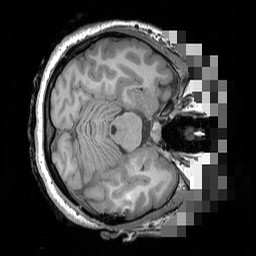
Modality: T1w
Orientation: axial
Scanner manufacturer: siemens
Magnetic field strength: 3 T
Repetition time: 1.5 s
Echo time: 0.00291 s